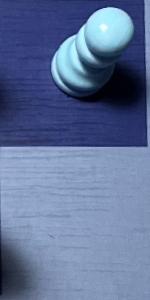
Label: Empty